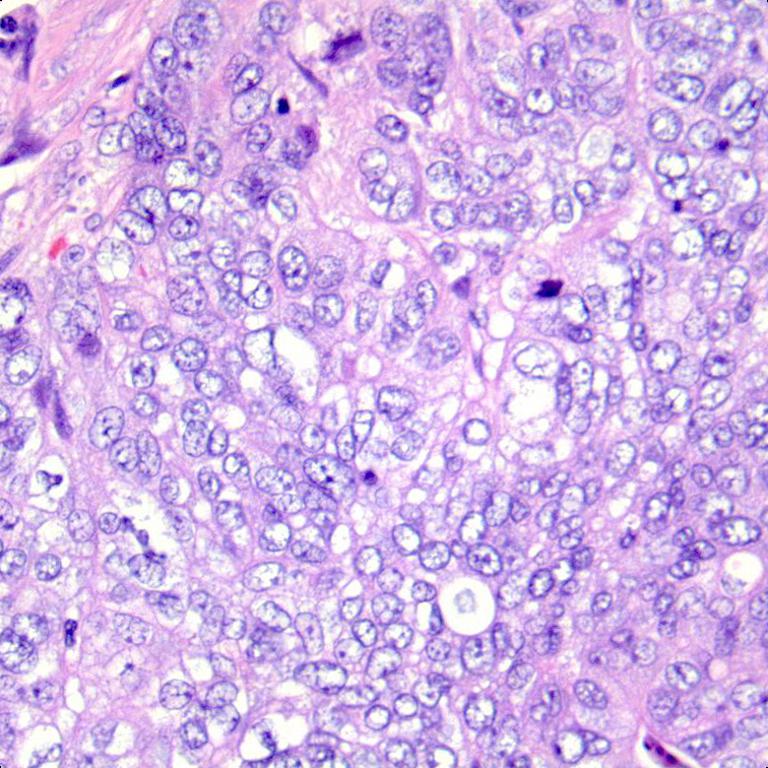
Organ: colon
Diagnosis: adenocarcinomas